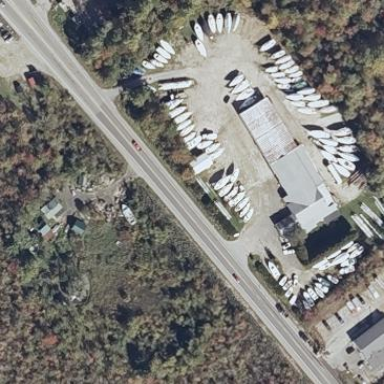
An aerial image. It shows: Boatyard located near waterway.